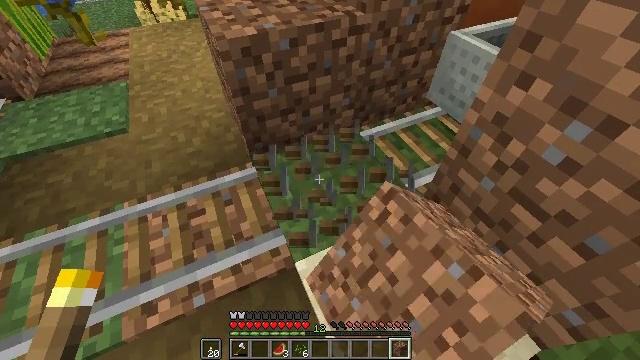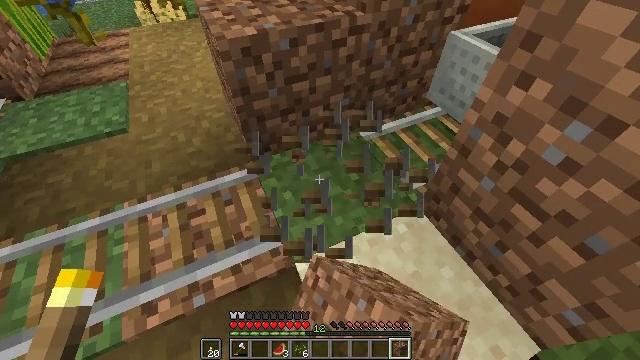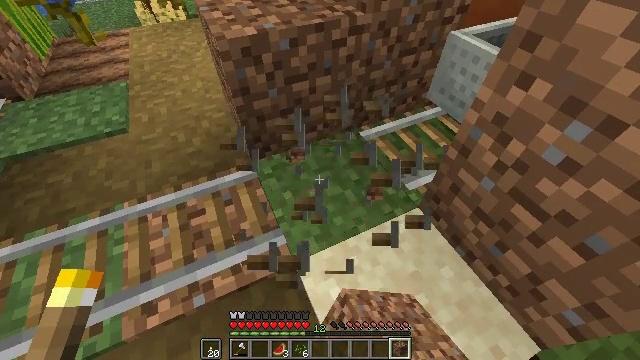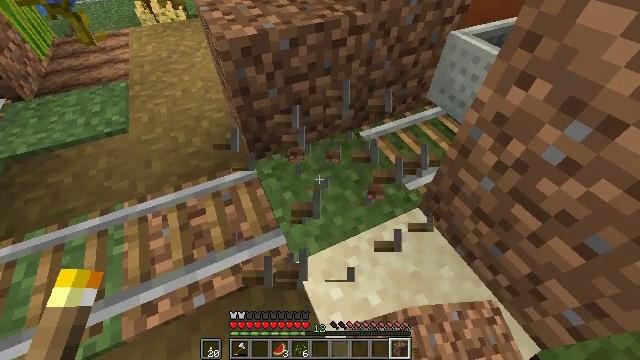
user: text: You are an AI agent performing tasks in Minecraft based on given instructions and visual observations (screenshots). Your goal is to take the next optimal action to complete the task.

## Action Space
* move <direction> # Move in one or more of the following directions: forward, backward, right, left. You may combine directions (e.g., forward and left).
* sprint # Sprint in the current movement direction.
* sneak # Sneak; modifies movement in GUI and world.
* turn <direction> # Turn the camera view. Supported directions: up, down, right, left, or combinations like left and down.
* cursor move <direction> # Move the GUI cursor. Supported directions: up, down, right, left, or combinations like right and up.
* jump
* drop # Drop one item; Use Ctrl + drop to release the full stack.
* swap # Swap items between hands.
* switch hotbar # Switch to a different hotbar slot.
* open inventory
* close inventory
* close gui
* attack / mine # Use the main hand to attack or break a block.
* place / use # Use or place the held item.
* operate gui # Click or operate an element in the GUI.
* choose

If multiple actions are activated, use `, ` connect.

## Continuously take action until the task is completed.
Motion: motion action
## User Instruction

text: Pick up the rail by attacking it.
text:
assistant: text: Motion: attack / mine
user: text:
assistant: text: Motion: attack / mine
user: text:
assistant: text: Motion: attack / mine
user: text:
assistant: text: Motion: attack / mine